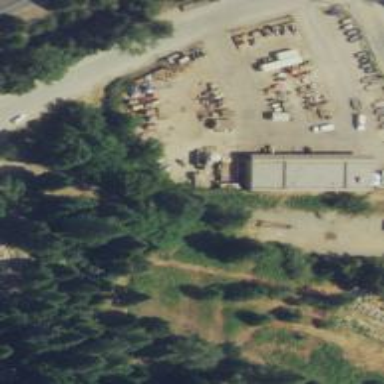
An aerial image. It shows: Unpaved parking area.